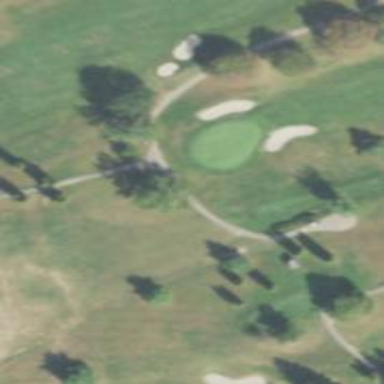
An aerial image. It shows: Path used for both walking and golf.